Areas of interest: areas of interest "Simeng Bishui Danxia Scenic Area"
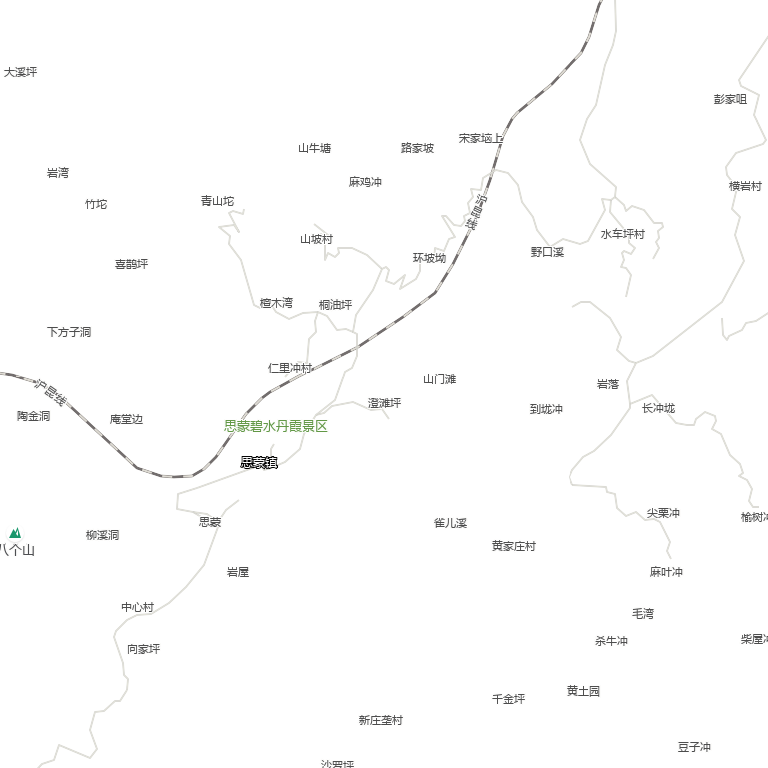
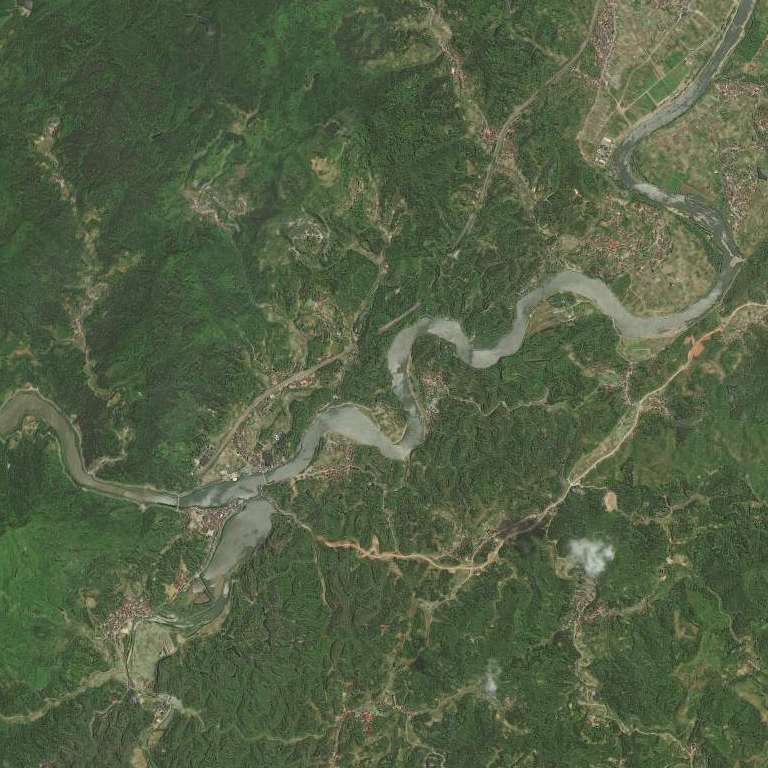